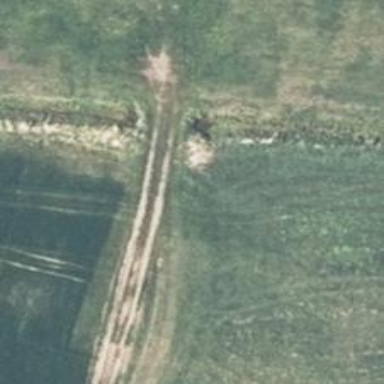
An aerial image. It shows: Track road on bridge.